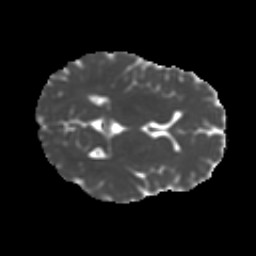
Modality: MD
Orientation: axial
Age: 14
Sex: male
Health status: ill
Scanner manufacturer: ge
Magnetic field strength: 3 T
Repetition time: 6.752 s
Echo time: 0.079 s